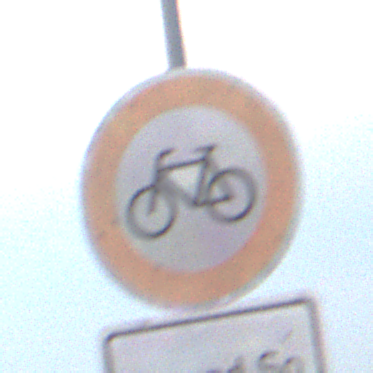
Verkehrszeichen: VerbotRadverkehr
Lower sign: ZeitangabenMitBeschraenkungAufWochentage8
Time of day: SunriseSunset
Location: Outdoor (Nature)
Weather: PartlyCloudy
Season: NotSpecified
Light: Natural